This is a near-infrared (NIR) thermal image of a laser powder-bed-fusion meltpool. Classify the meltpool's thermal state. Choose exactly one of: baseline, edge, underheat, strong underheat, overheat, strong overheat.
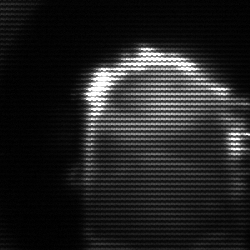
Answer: baseline